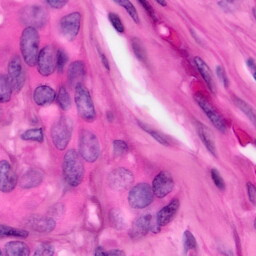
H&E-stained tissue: Pancreatic